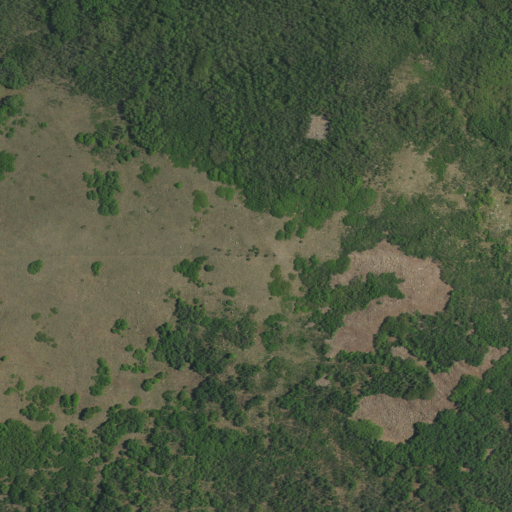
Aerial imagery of mountain in New Mexico named Red Mountain containing shrub and deciduous forest